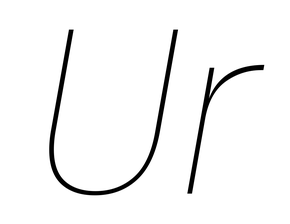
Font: Poppins-ThinItalic